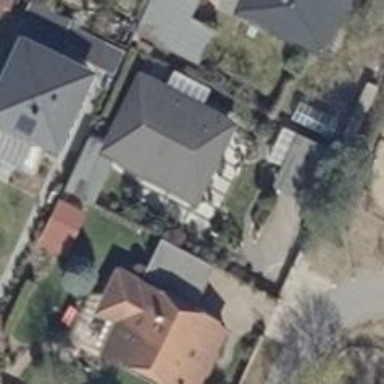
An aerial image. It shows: House with hipped roof.